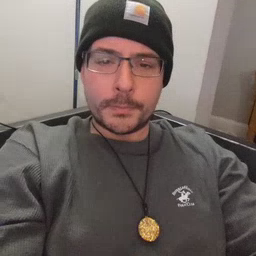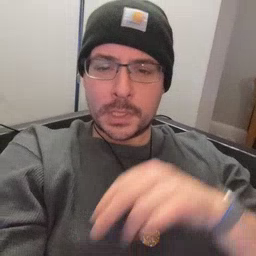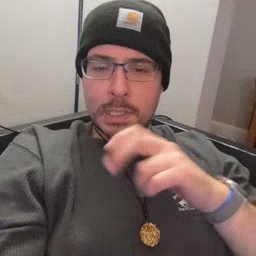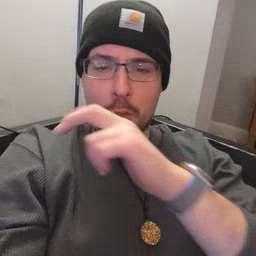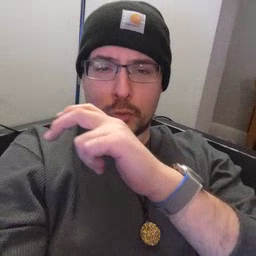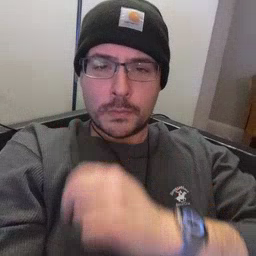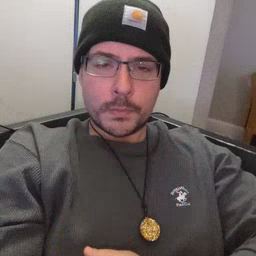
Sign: stairs